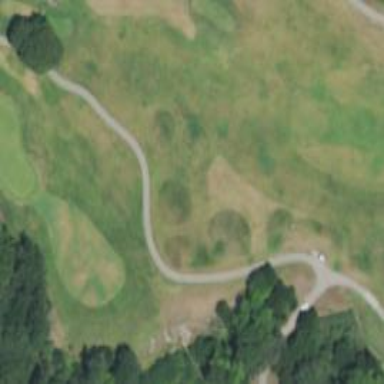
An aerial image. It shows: Footway on the golf path at Eagle Vines Golf Course.